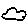
Label: cloud